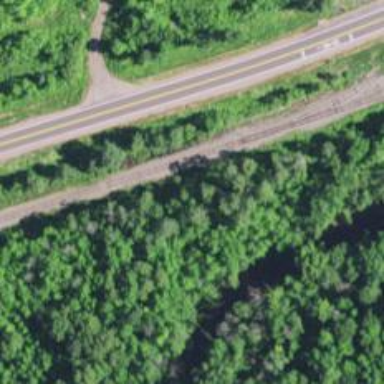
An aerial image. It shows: Disused railway with one track.